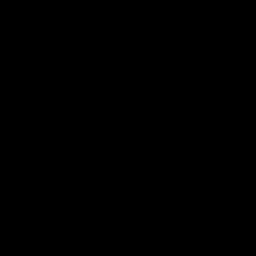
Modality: FA
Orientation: axial
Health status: healthy
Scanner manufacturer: siemens
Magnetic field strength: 3 T
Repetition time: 10.6 s
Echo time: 0.092 s